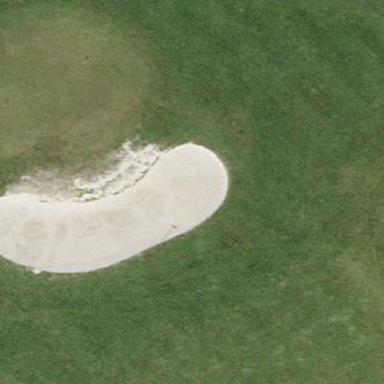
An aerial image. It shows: Bunker on golf course.